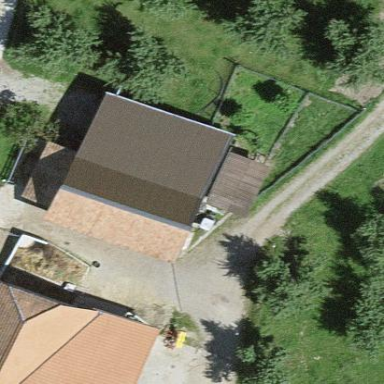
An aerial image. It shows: Barn.